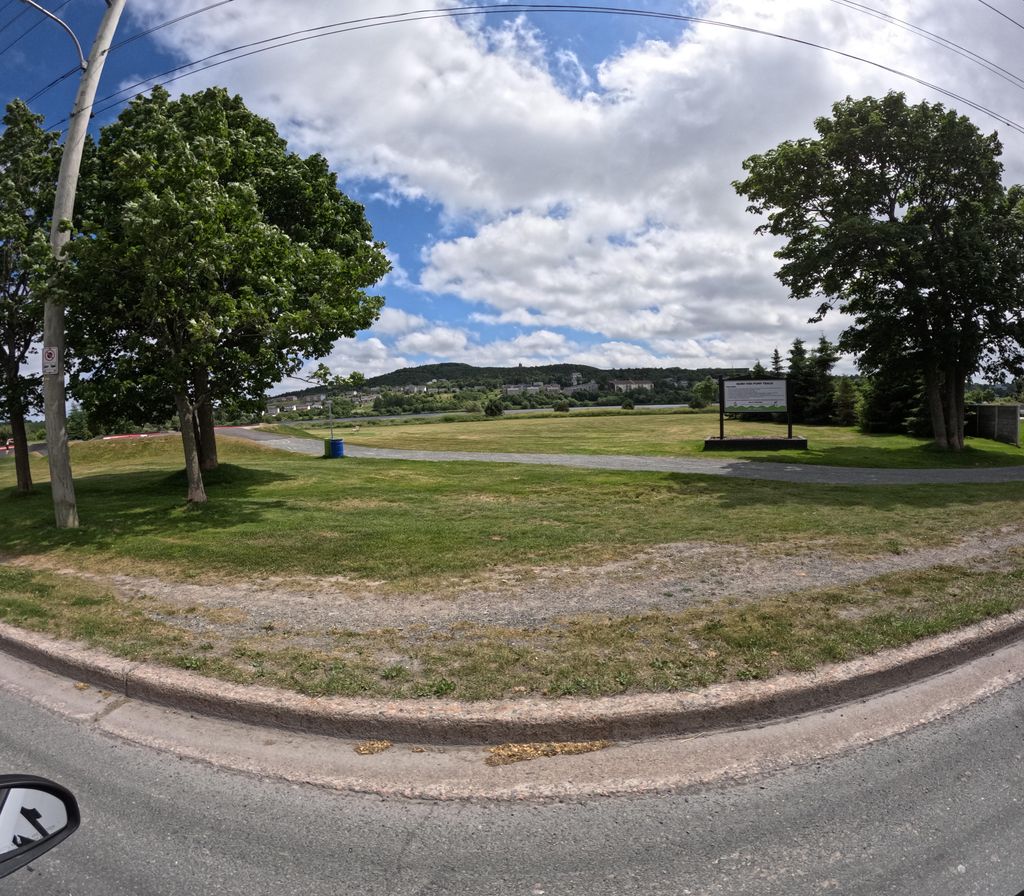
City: st_johns